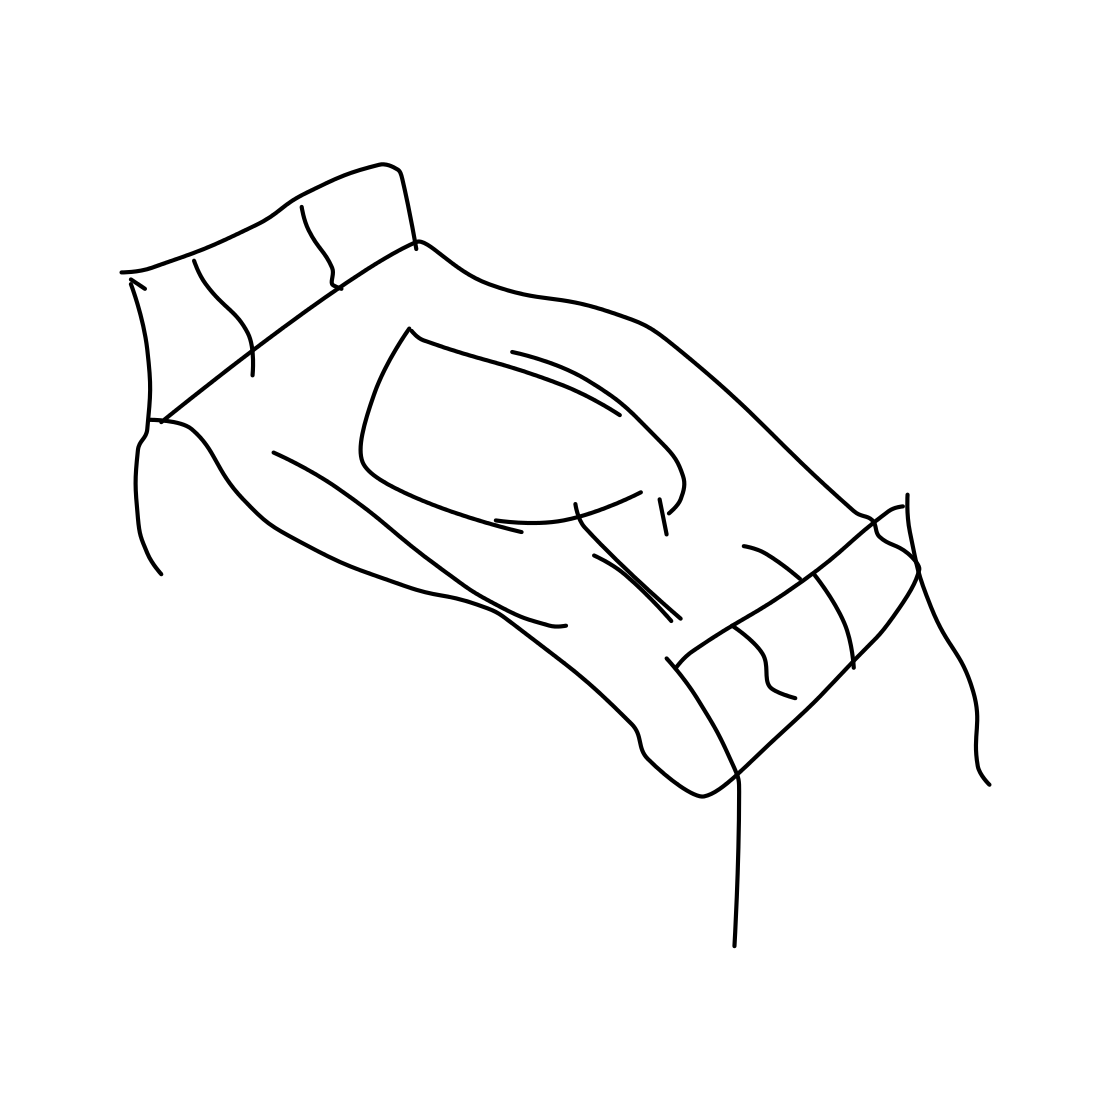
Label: bed